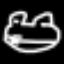
Label: frog